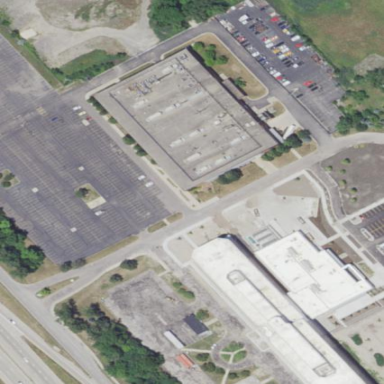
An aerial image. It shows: Commercial building.